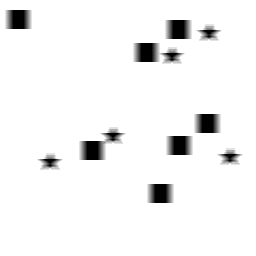
Squares: 7
Triangles: 0
Stars: 5
Total shapes: 12